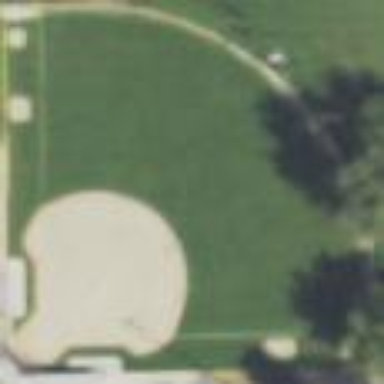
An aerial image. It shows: Baseball pitch for leisure land activities.